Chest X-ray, PA view. Patient: 33 years old, sex M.
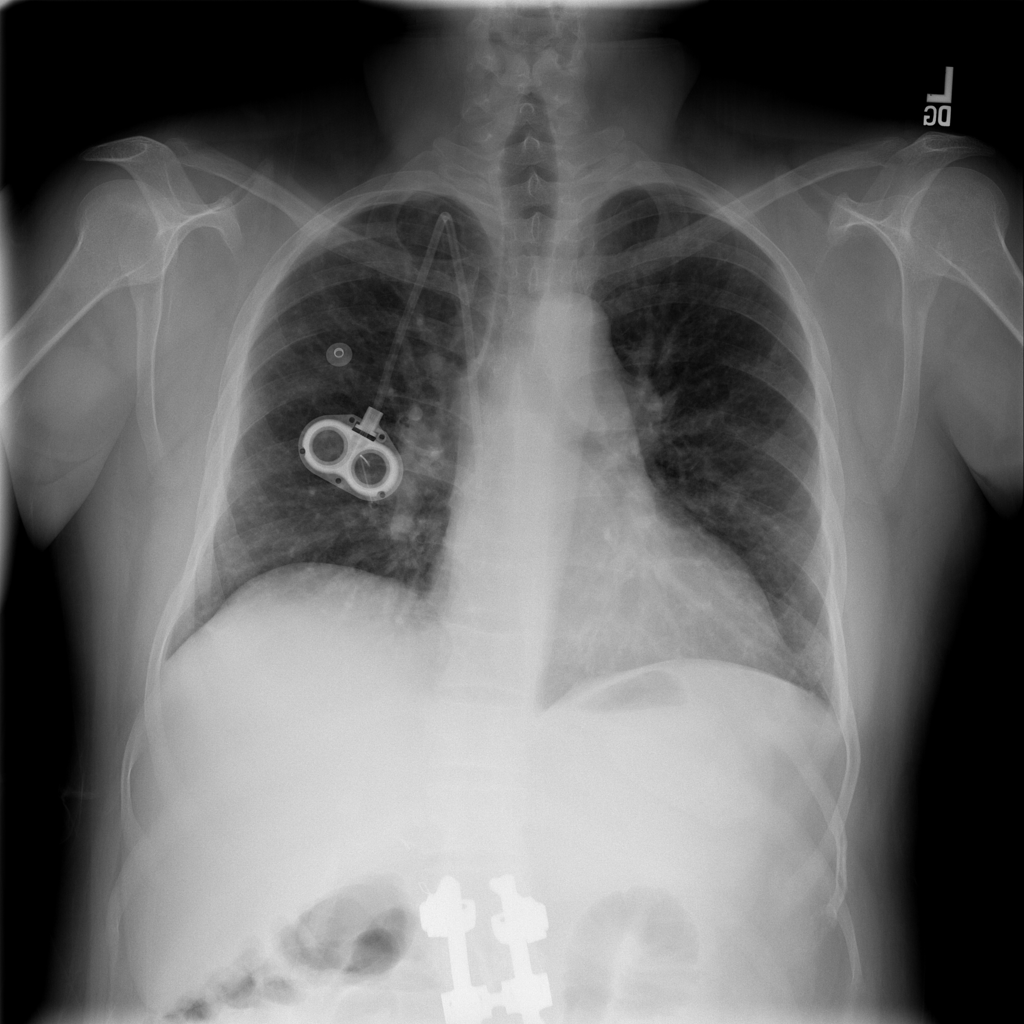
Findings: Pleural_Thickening